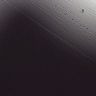
Metastatic tissue present: no